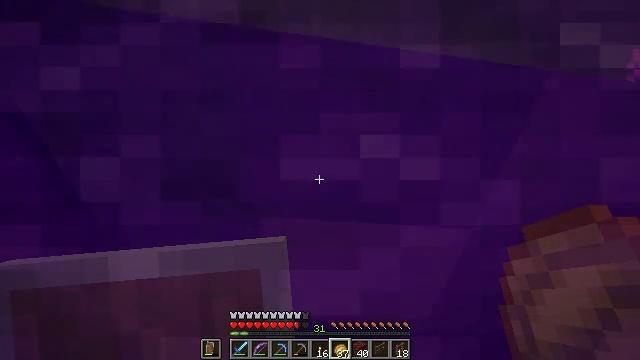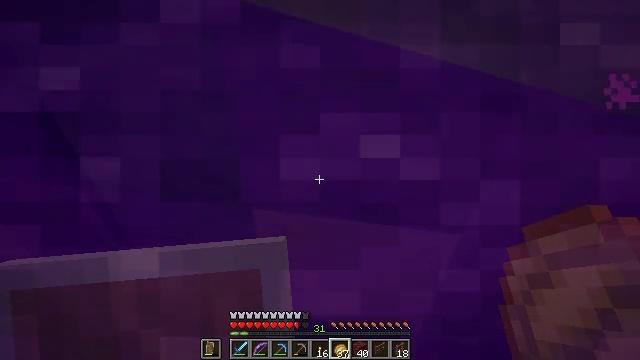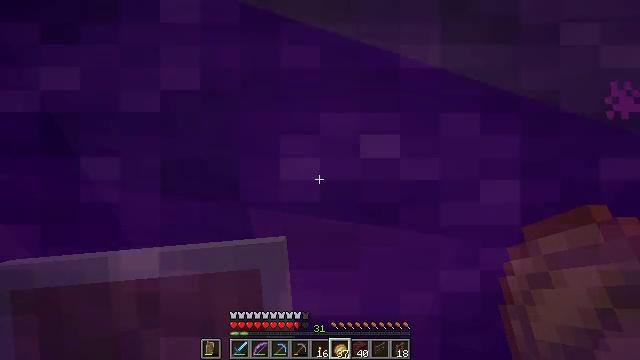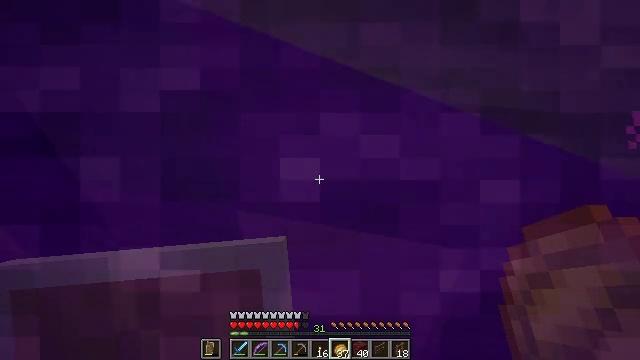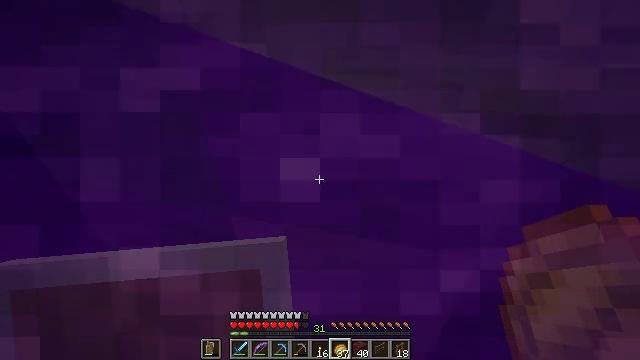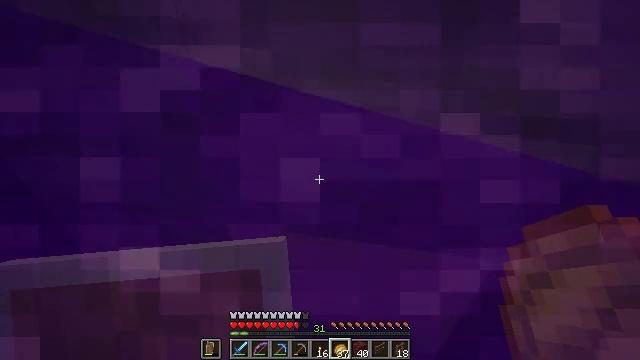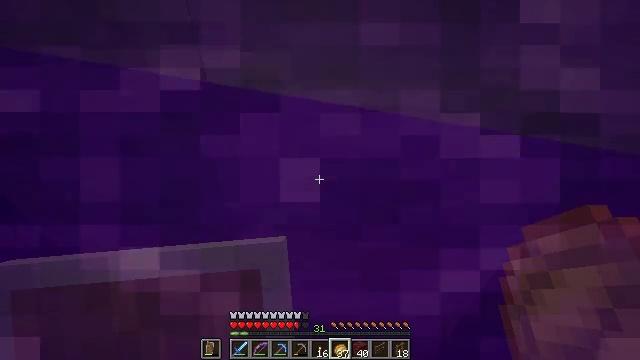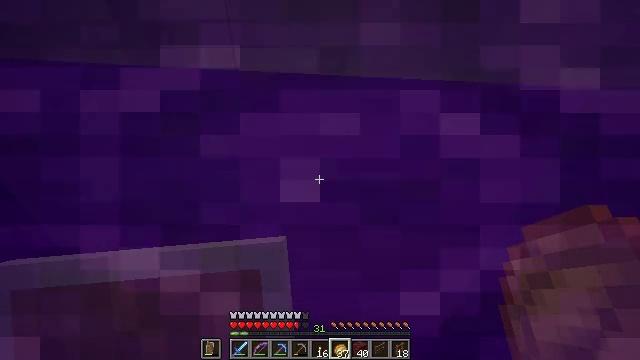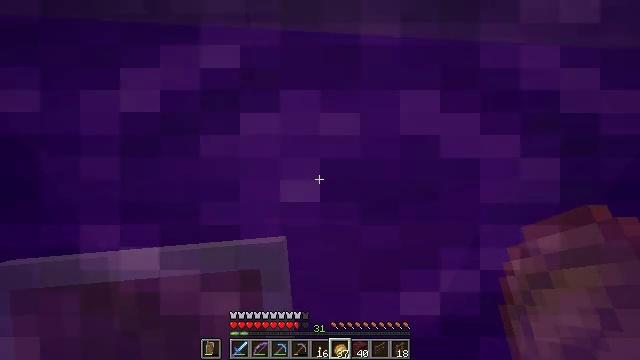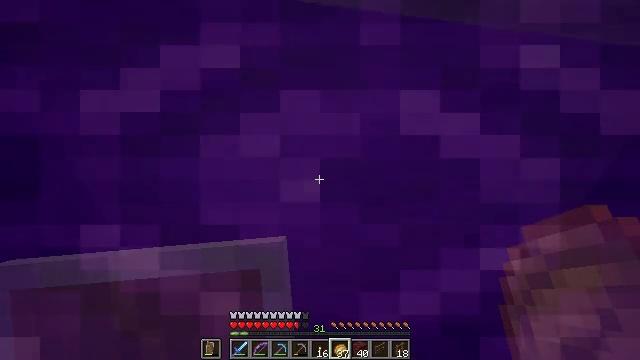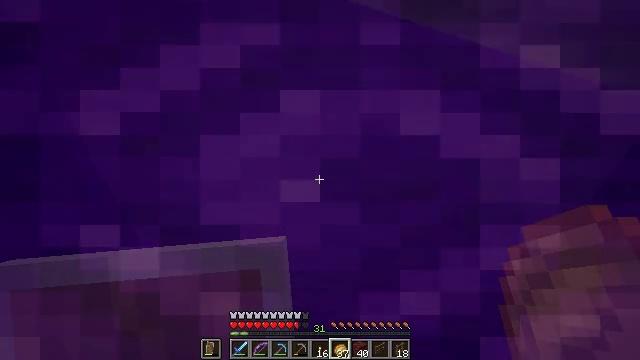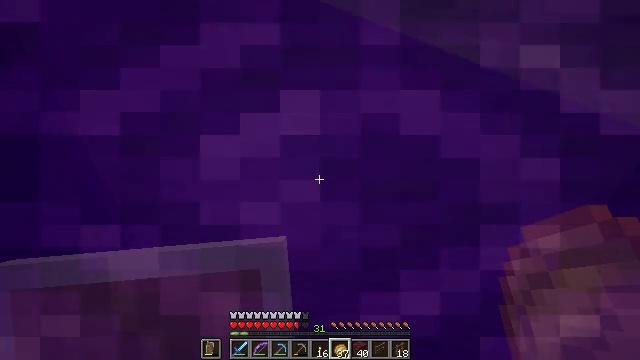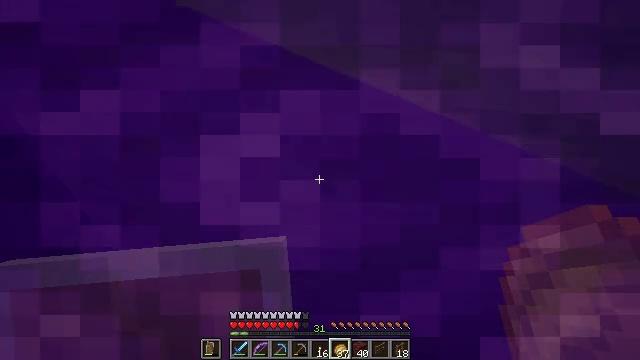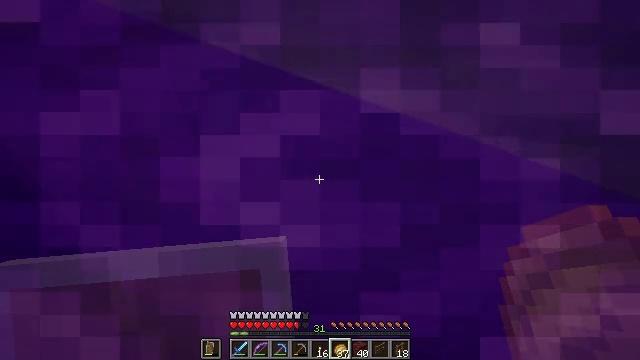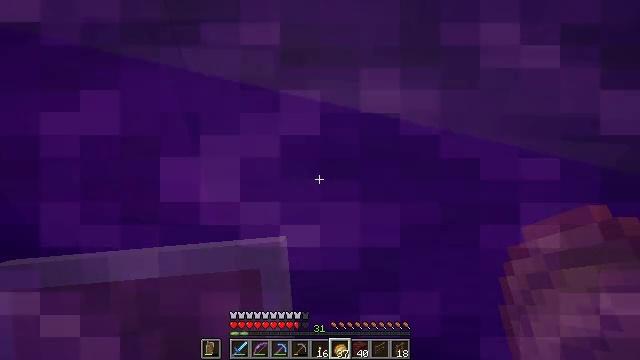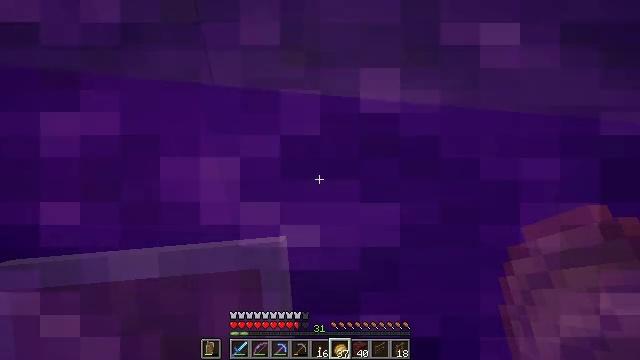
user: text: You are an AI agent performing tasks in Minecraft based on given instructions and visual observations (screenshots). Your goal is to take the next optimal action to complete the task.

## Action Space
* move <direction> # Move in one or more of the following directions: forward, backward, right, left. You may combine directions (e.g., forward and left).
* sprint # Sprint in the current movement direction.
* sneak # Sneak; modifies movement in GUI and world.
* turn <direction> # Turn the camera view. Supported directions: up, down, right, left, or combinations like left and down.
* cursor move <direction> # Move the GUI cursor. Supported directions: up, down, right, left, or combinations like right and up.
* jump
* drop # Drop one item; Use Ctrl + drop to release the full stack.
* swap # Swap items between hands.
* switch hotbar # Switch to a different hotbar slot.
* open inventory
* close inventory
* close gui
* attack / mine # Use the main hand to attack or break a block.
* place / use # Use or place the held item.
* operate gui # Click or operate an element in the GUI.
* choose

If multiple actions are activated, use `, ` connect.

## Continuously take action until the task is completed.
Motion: motion action
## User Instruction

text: Dig up netherrack with a pickaxe.
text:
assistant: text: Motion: no_op
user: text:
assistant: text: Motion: no_op
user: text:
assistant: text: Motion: no_op
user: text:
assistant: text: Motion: no_op
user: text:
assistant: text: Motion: no_op
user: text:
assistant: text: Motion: no_op
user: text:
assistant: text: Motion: no_op
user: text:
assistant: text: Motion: no_op
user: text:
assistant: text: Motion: no_op
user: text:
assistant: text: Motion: no_op
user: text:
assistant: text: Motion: no_op
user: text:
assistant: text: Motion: no_op
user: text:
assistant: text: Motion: no_op
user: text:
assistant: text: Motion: no_op
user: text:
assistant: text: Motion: no_op
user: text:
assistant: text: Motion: no_op
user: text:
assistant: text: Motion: no_op
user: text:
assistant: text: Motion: no_op
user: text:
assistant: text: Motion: no_op
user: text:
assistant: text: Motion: no_op
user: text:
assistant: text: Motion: no_op
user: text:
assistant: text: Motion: no_op
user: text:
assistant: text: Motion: no_op
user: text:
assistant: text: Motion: no_op
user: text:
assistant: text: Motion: no_op
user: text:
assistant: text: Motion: no_op
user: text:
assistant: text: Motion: no_op
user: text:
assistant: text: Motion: no_op
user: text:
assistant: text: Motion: no_op
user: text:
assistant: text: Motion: no_op